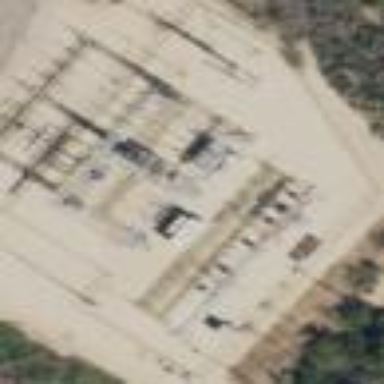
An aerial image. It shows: There is distribution substation enclosed by fence.